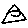
Label: triangle